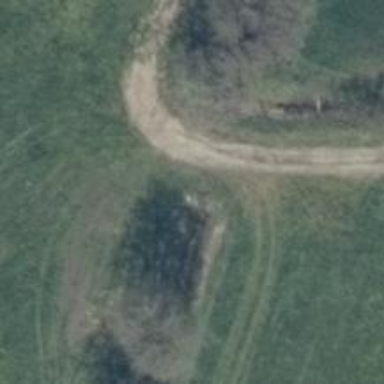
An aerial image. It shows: Grass track with grade4 surface.